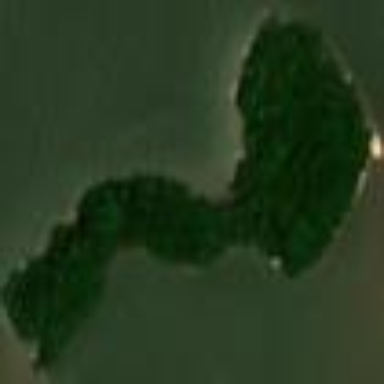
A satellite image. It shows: Islet located along the natural coastline.